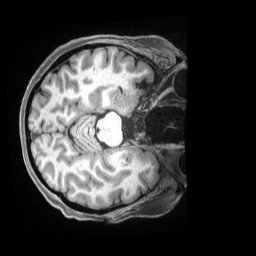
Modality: T1w
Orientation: axial
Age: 48
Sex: female
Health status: ill
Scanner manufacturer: siemens
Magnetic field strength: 3 T
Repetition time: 2.5 s
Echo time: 0.00181 s